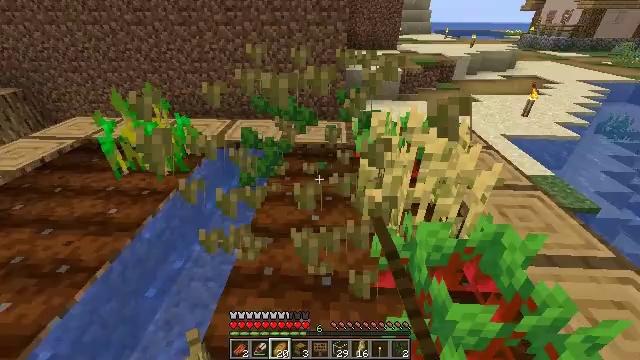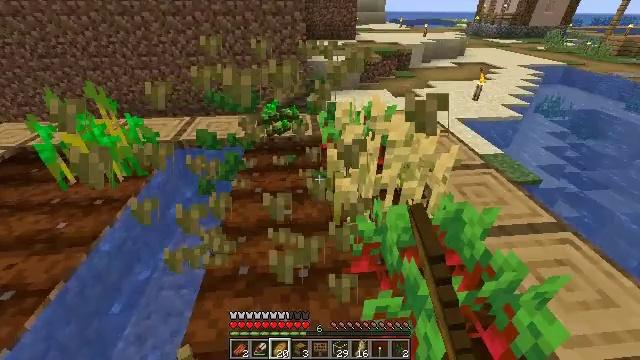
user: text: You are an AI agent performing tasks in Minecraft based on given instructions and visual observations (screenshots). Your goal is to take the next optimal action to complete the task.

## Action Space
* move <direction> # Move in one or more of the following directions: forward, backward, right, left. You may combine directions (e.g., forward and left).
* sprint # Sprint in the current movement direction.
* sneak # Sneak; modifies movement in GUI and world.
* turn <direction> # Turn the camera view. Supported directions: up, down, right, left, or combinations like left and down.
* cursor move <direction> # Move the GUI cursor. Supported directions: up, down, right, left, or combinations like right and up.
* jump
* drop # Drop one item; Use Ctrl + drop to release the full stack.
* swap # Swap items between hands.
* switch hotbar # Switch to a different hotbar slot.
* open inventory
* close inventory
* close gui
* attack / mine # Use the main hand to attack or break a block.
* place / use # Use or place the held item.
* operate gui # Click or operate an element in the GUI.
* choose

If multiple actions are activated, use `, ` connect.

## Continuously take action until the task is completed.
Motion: motion action
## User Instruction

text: Collect beetroots from the field.
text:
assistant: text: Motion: turn right and down
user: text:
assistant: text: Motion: no_op